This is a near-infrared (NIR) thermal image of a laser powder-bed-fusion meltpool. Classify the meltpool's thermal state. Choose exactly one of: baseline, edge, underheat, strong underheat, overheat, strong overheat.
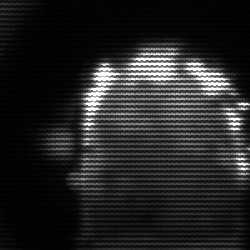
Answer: baseline